Question: I create an image node with jquery and want to show it as a bigger version on top of the original.
The copied image does not show up in Chrome and Safari, but works in Internet Explorer and Firefox. The console does not report errors. The inspector shows the the cloned image element with all the right css properties, but gives the element a 0 x 0 pixels size.
I don't see any css rules that would hint to a 0x0 size.
here is a screenshot illustrating the situation

(<URL>
here is a link to demo the behaviour, try clicking on the image with firefox and chrome:
<URL>
---
edit:
the Javascript code that creates the element:
'''
$('.streamcontent').on('click', 'img.clickable', function () {
var img = new Image();
img.src = $(this).attr('src');
var w = img.width,
h = img.height;
img = $(img).addClass('bigger');
var tw = $(this).width();
var th = $(this).height();
var pos = $(this).position();
var center = {
top: pos.top + th / 2,
left: pos.left + tw / 2
};
img.css({
position: 'absolute',
top: pos.top,
left: pos.left,
width: tw,
height: th,
opacity: 0
}).animate({
top: center.top - h / 2,
left: center.left - w / 2,
height: h,
width: w,
opacity: 1
}, 300, function () {
$('body').one('click', function () {
img.animate({
top: pos.top,
left: pos.left,
width: tw,
height: th,
opacity: 0
}, function () {
img.remove();
});
});
});
$(this).parent().append(img);
});
'''
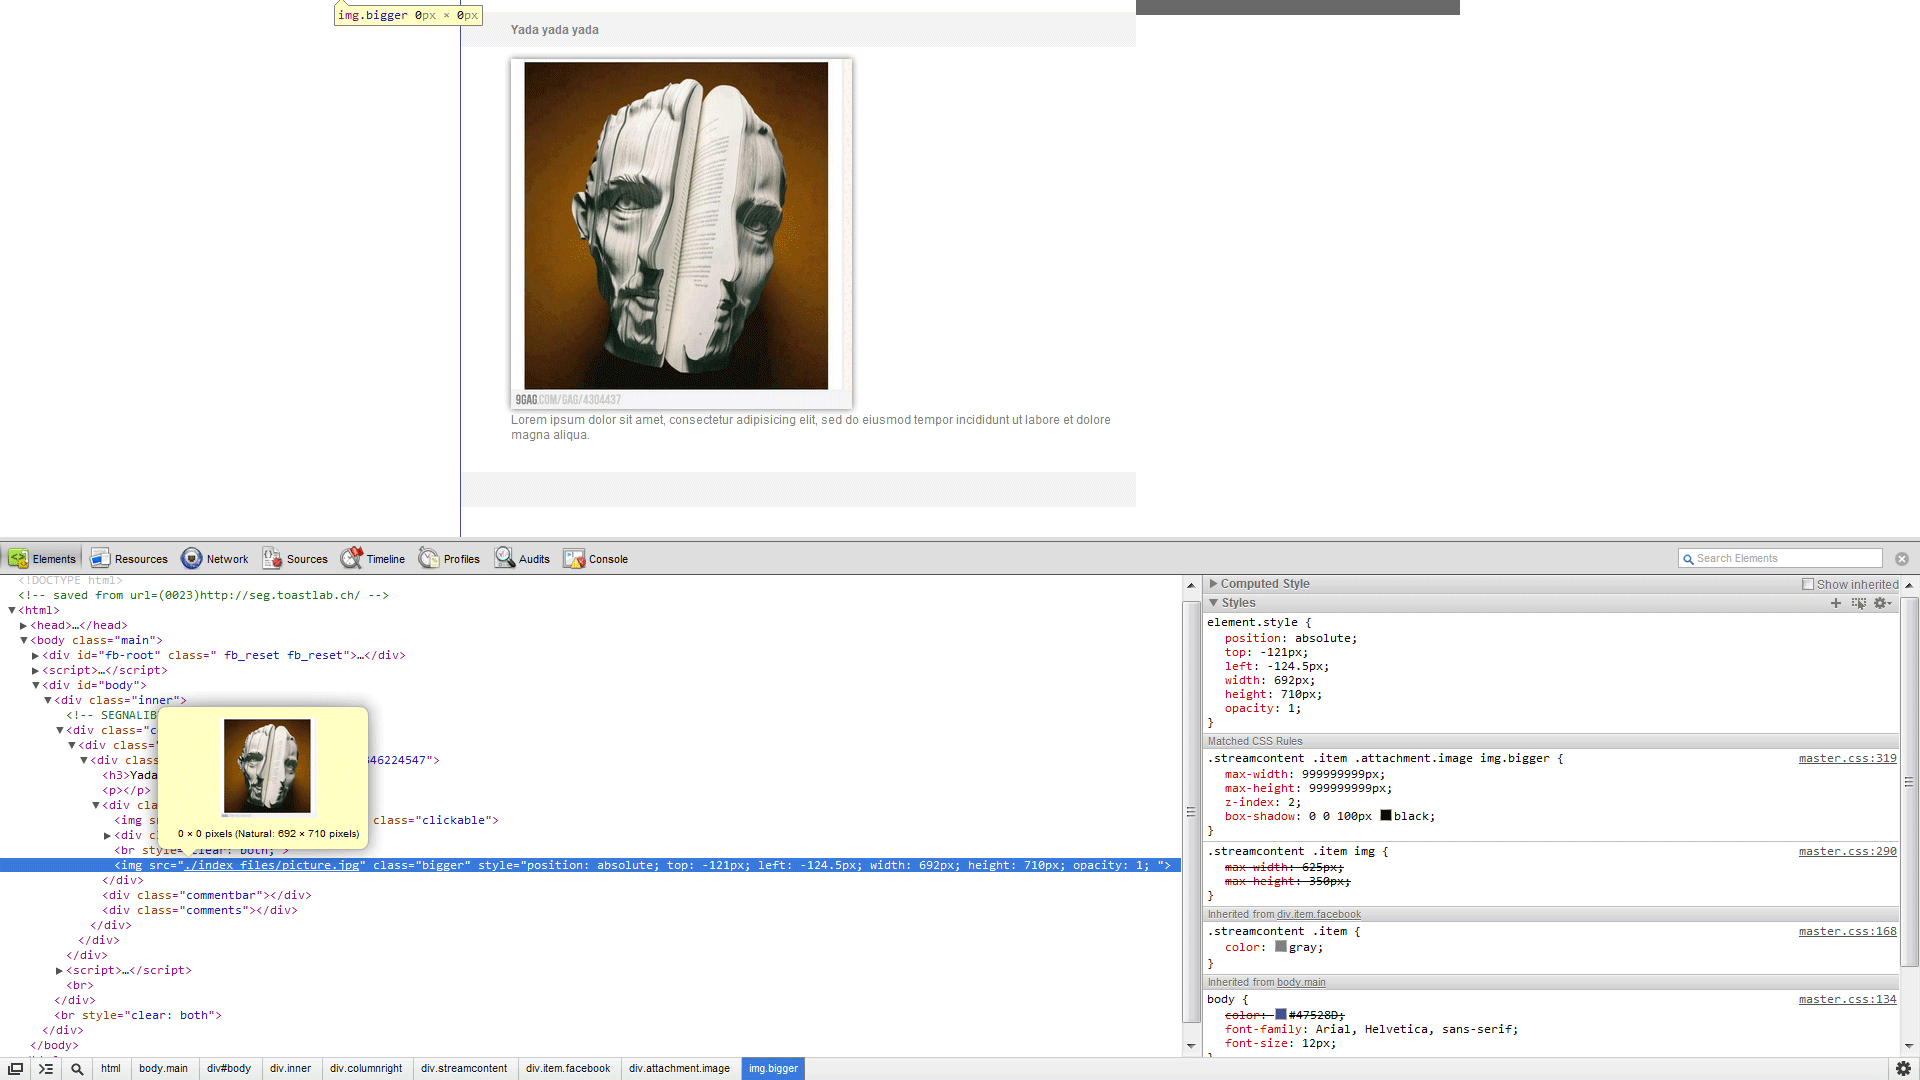
Answer: Found it.
There is a CSS rule that specifies a maximum size (with 'max-width' and 'max-height'), I needed to override that rule to allow the bigger image... to be bigger.
To do this I overwrote max-width & height with a ridiculously high value (999999999px). It seems like this value the "webkit renderers image size calculation", leaving the image size at 0 x 0. Setting the value to 9999px resolved the problem
I don't know if this qualifies as webkit bug or not.